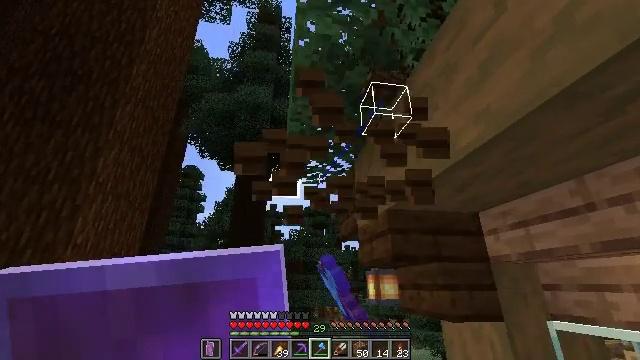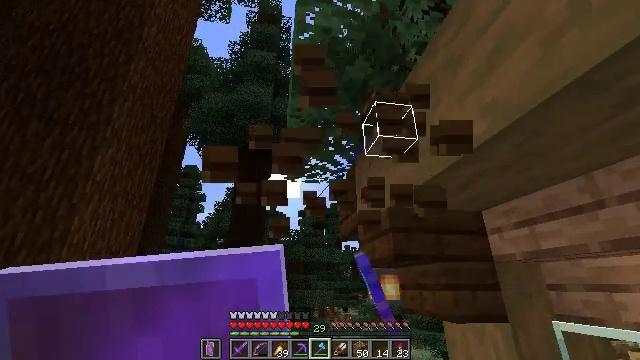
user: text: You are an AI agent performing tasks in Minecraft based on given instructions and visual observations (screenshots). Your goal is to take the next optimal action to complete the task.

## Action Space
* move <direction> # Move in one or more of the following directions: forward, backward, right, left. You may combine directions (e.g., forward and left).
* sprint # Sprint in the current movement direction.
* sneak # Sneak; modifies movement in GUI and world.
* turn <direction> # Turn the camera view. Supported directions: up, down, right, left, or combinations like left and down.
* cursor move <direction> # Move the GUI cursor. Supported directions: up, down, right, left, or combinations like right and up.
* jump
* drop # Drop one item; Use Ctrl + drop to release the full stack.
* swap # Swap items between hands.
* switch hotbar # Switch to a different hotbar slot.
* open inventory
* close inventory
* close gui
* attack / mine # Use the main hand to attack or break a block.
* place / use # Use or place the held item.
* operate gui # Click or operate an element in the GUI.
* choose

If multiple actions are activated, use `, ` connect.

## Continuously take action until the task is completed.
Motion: motion action
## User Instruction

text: Retrieve the dark oak trapdoor into your inventory.
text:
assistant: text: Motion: move forward, sneak, attack / mine
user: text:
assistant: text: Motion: sneak, attack / mine